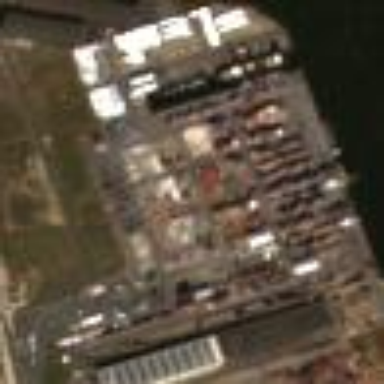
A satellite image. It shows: Industrial area designated as container terminal. It is man-made facility used for handling containers on the railway.